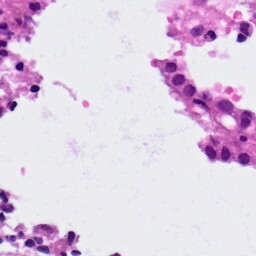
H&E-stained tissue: Lung